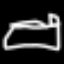
Label: bed